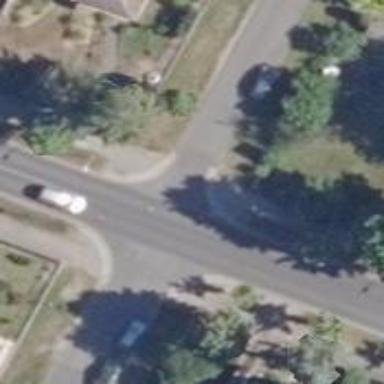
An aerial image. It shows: Tertiary road with asphalt surface and separate sidewalk.